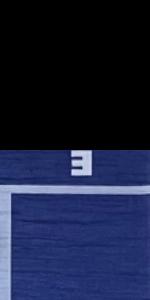
Label: Empty